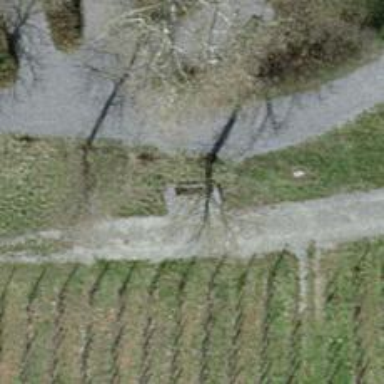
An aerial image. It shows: Bench for seating.